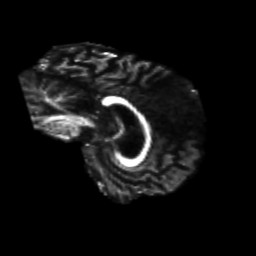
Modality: FA
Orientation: sagittal
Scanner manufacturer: siemens
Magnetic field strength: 3 T
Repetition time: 8.8 s
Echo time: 0.085 s